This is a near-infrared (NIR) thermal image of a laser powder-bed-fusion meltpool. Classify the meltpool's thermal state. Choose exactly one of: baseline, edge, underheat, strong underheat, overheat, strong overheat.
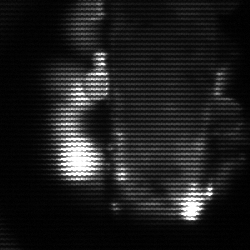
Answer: strong underheat